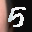
Label: 5